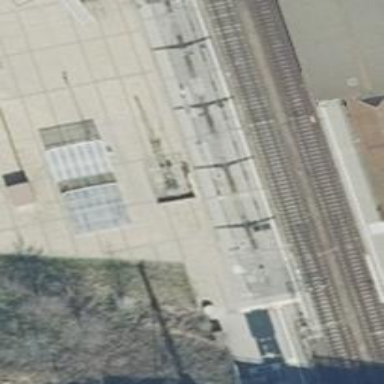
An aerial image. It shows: Entrance to train station.